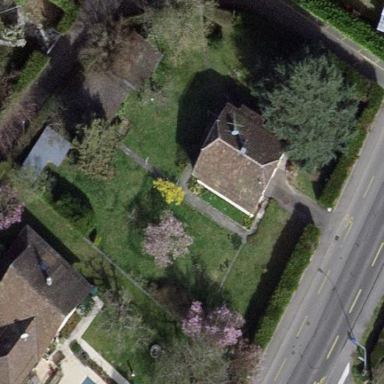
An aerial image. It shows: Garden surrounded by fence.